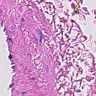
Metastatic tissue present: no